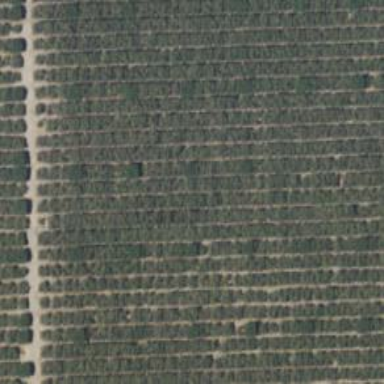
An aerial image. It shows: Orchard filled with persimmon trees.